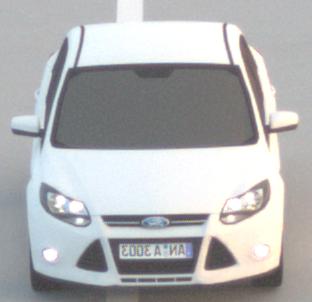
Make: Ford
Model: Focus 1.6 Ti-VCT
Detailed model: Focus (III)
Model produced from: 2011/09
Model produced until: 2014/09
Doors: 5
Color: white
Road condition: dry road
Daytime: sunrise or sunset
Contrast: low contrast